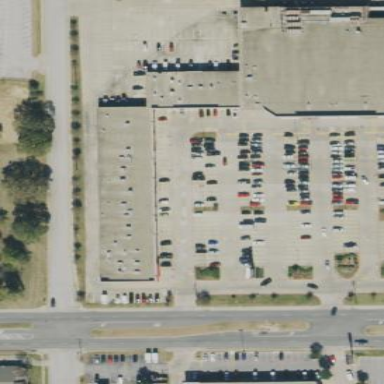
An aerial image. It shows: Retail building.